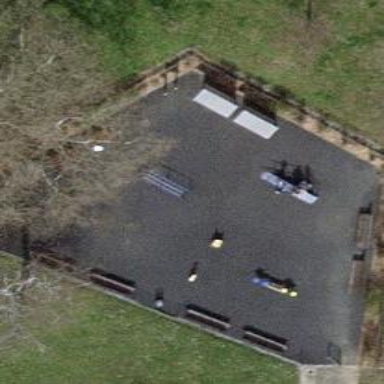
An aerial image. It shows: Playground area for leisure activities on the land.